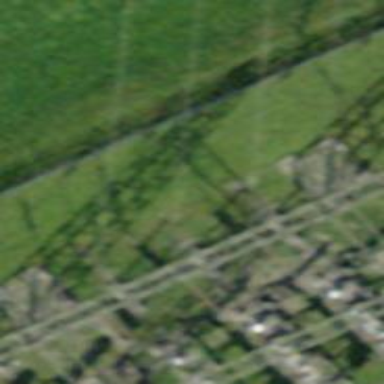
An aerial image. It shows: Insulator used in power equipment.